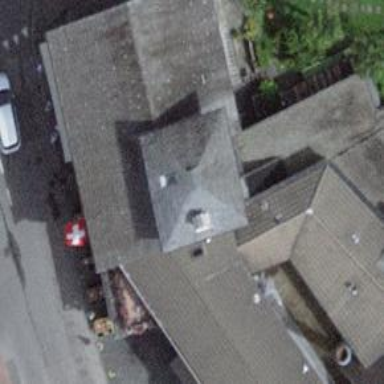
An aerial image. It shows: Restaurant.